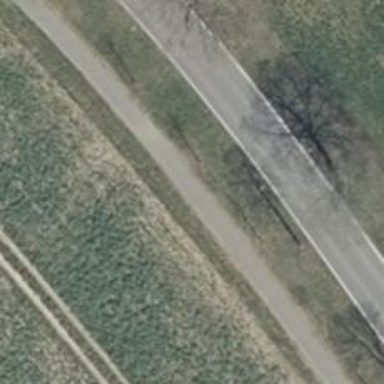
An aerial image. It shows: Asphalt footway.